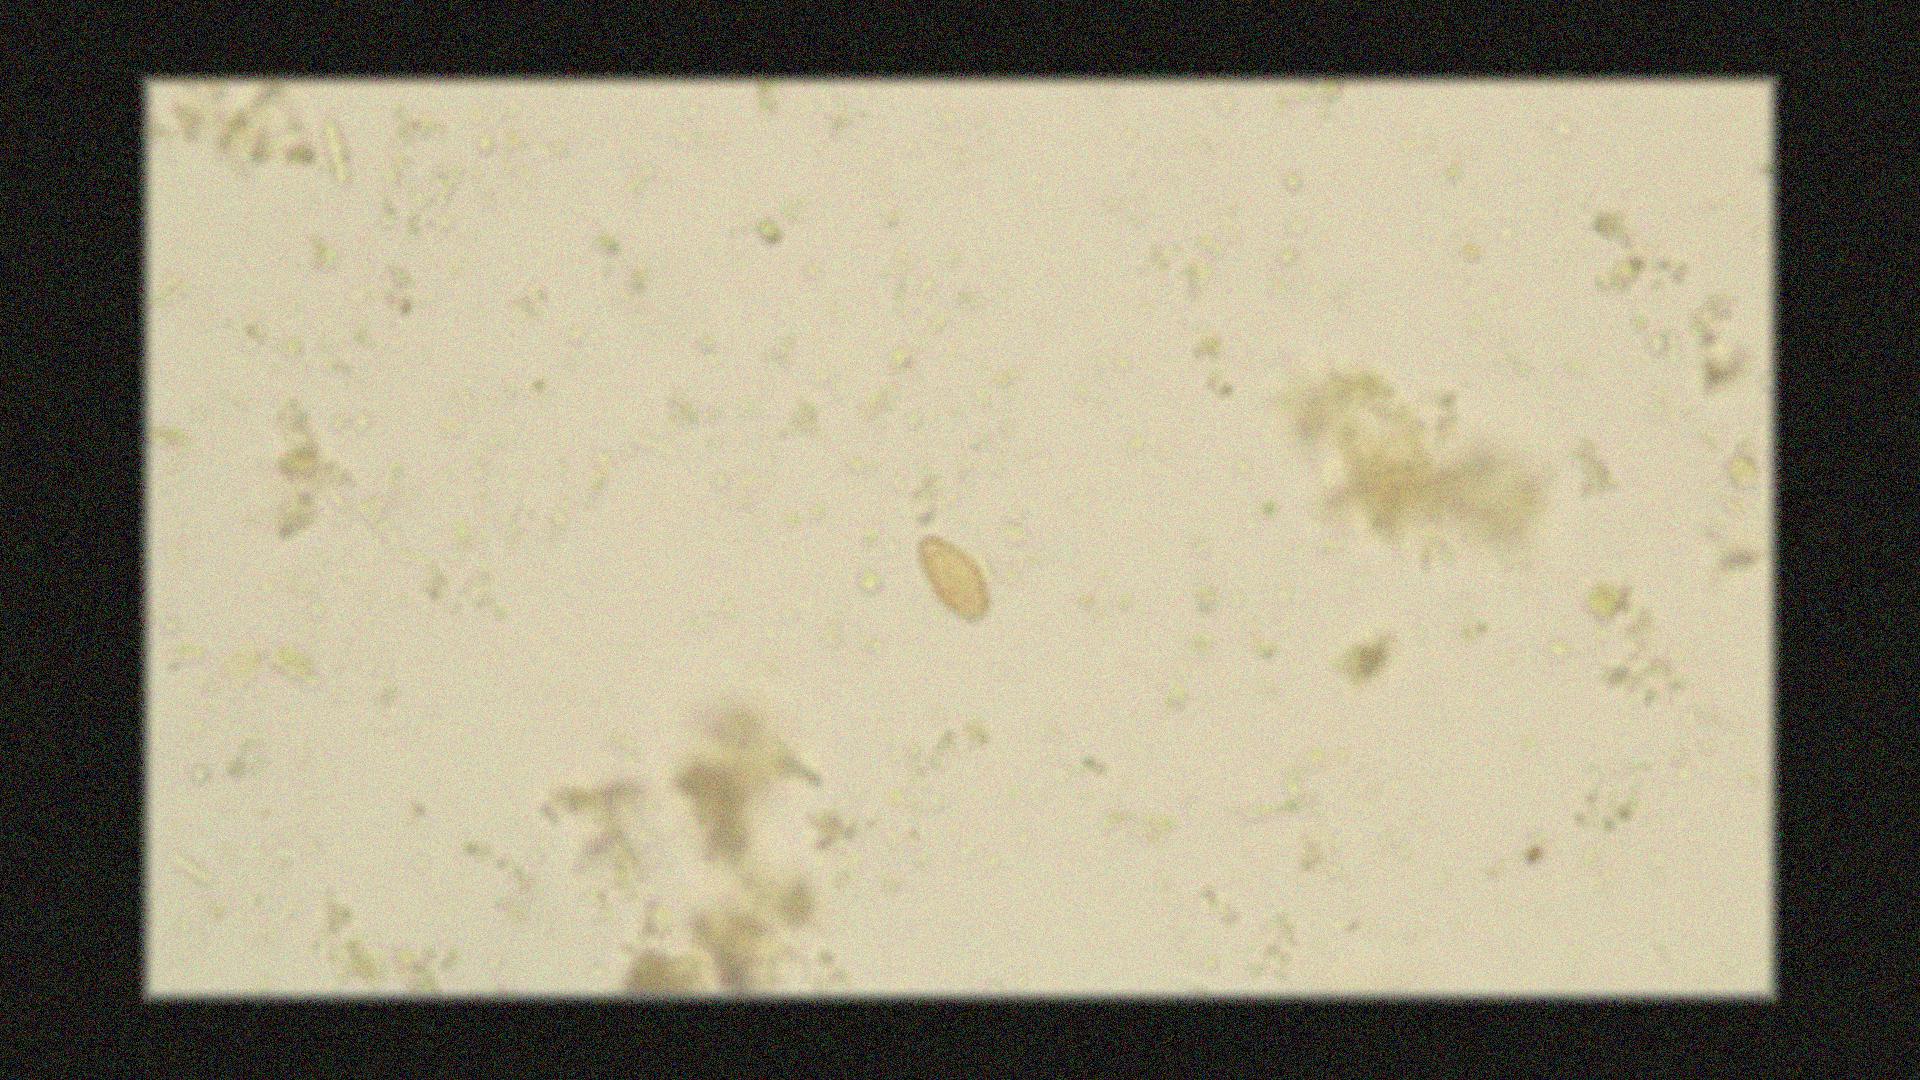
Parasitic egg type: Opisthorchis viverrine